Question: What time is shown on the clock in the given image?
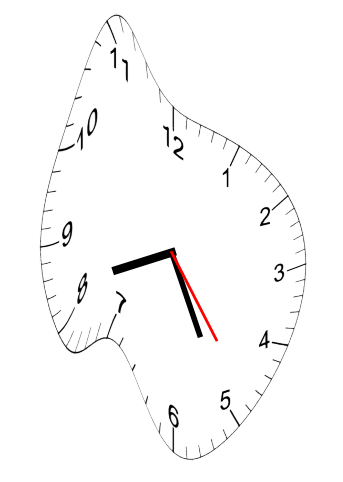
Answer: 08:25:24